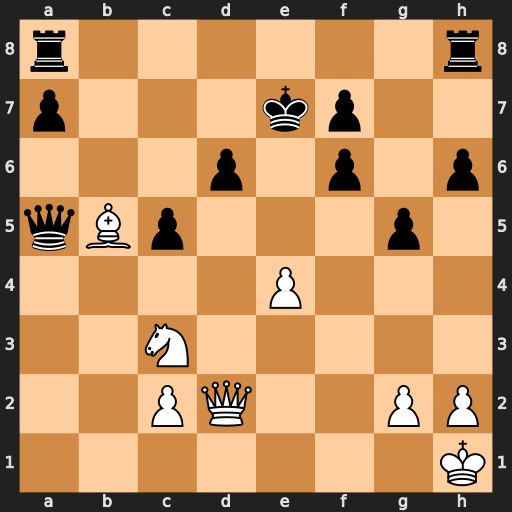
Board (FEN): r6r/p3kp2/3p1p1p/qBp3p1/4P3/2N5/2PQ2PP/7K
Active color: w
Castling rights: -
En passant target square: -
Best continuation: Nd5+ Kf8 Qxa5